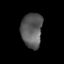
Tissue: prostate
Cell type: T cells
Senescence score: 0.258
Nuclear area (px): 717
Mean DAPI intensity: 90.252